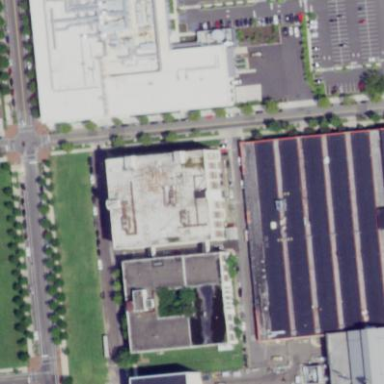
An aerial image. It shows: Building.